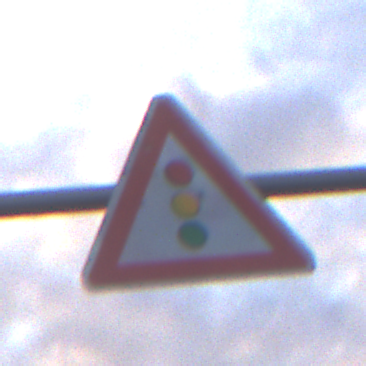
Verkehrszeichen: Lichtzeichenanlage
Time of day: SunriseSunset
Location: Outdoor (Nature)
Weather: PartlyCloudy
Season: NotSpecified
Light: Natural